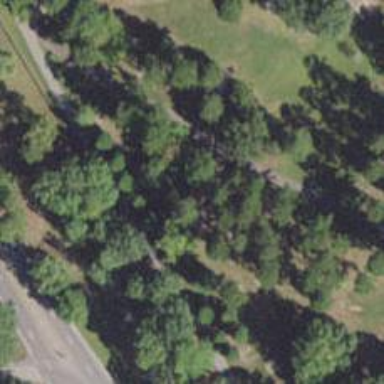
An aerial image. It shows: Disc golf basket.